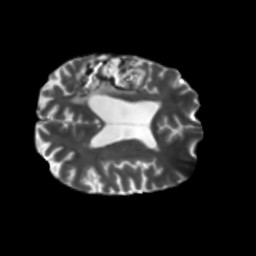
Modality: T2w
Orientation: axial
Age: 55
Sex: male
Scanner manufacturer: siemens
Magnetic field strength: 3 T
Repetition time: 5.47 s
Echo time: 0.0854 s